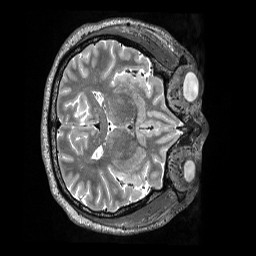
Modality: T2w
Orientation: axial
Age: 36
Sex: male
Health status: ill
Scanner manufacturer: siemens
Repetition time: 3.2 s